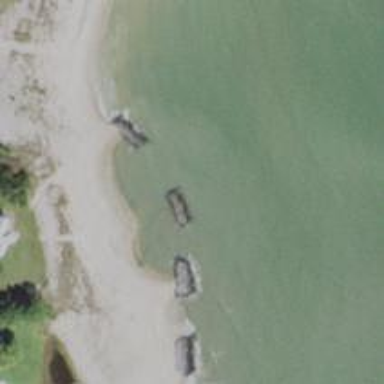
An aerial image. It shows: Breakwater structure.